Aerial crown-view tile of a tropical tree (Barro Colorado Island, Panama), acquired 20240813:
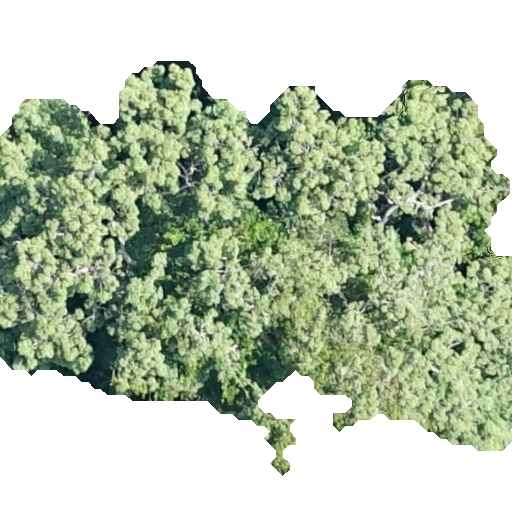
Species: Ceiba pentandra
GBIF accepted scientific name: Ceiba pentandra
Crown area: 244.42 m²